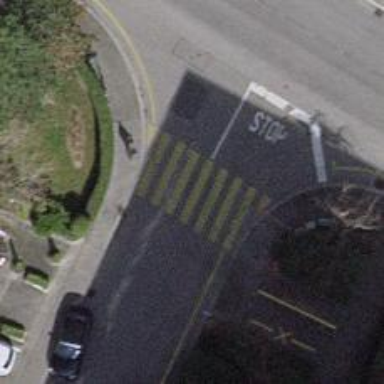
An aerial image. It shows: Zebra crossing on the road.